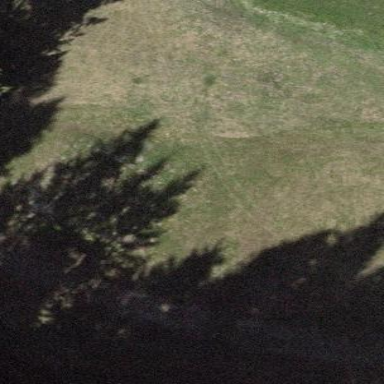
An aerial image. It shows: Grassy area designated as golf tee.